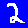
Digit: 2